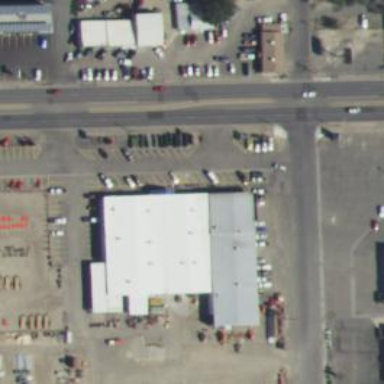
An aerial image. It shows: Commercial building.